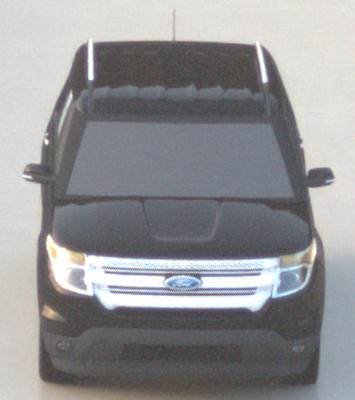
Make: Ford
Model: Explorer
Detailed model: Gen. 5
Model produced from: 2010
Model produced until: 2019
Doors: 5
Color: black
Road condition: wet road
Daytime: sunrise or sunset
Contrast: low contrast